Aerial crown-view tile of a tropical tree (Barro Colorado Island, Panama), acquired 20240918:
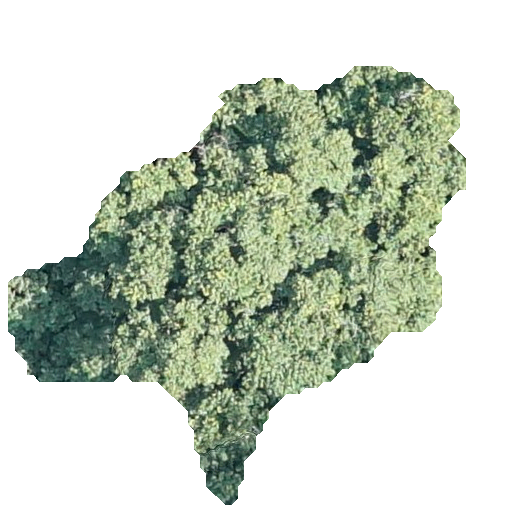
Species: Luehea seemannii
GBIF accepted scientific name: Luehea seemannii
Crown area: 169.252 m²